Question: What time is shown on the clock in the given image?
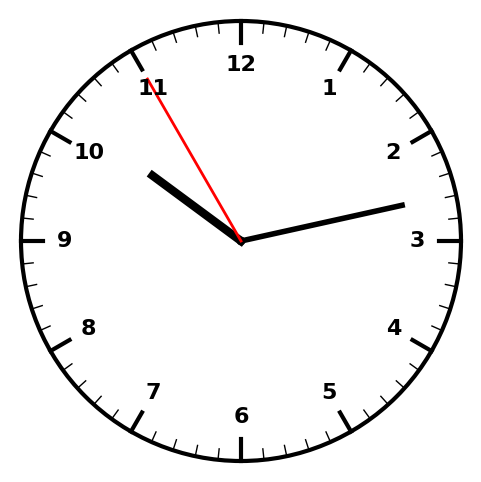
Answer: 10:12:55